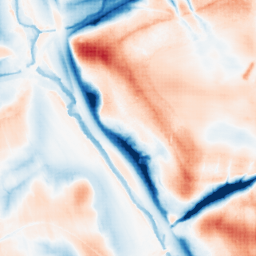
Category: trend_removal
Decomposition family: local_polynomial
Decomposition parameters: window_size: 51
degree: 1
Upsampling method: sinc_blackman
Upsampling parameters: scale: 8
kernel_size: 16
Upsampling scale: 8